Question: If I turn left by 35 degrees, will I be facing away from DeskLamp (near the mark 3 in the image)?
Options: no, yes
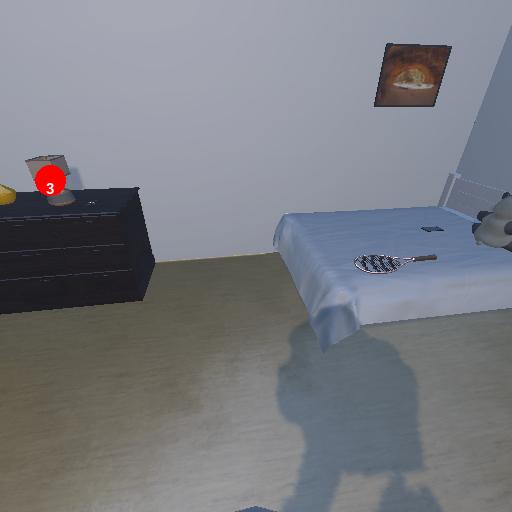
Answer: no